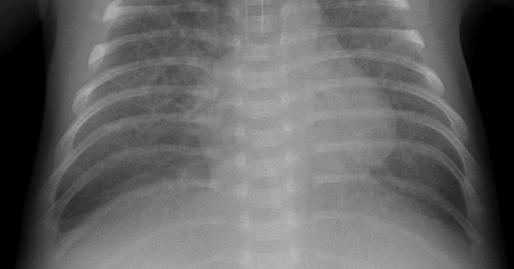
Diagnosis: PNEUMONIA